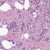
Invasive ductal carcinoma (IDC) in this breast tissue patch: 1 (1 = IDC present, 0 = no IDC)